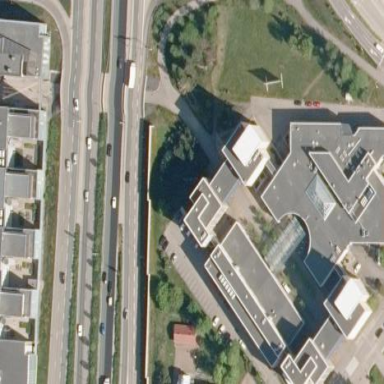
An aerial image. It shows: Part of building.